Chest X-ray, PA view. Patient: 55 years old, sex M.
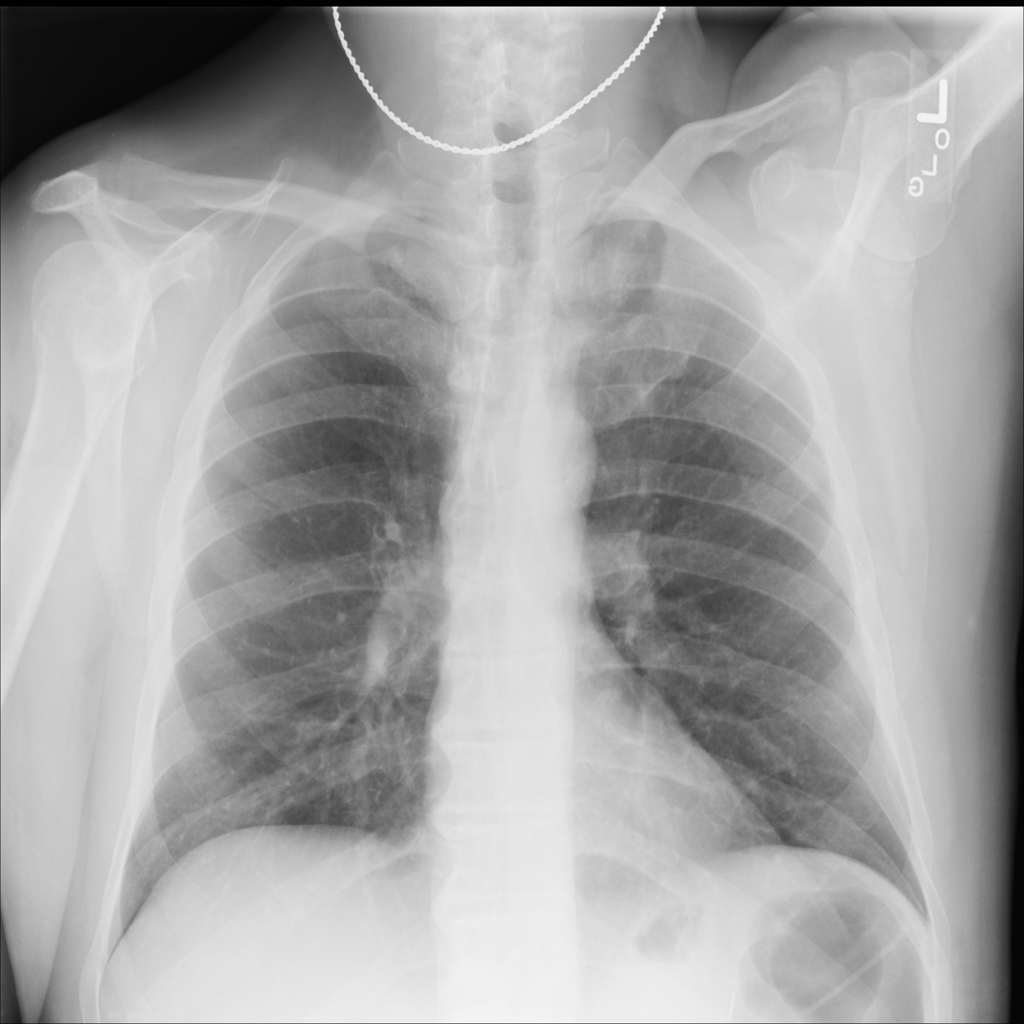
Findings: No Finding